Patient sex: M
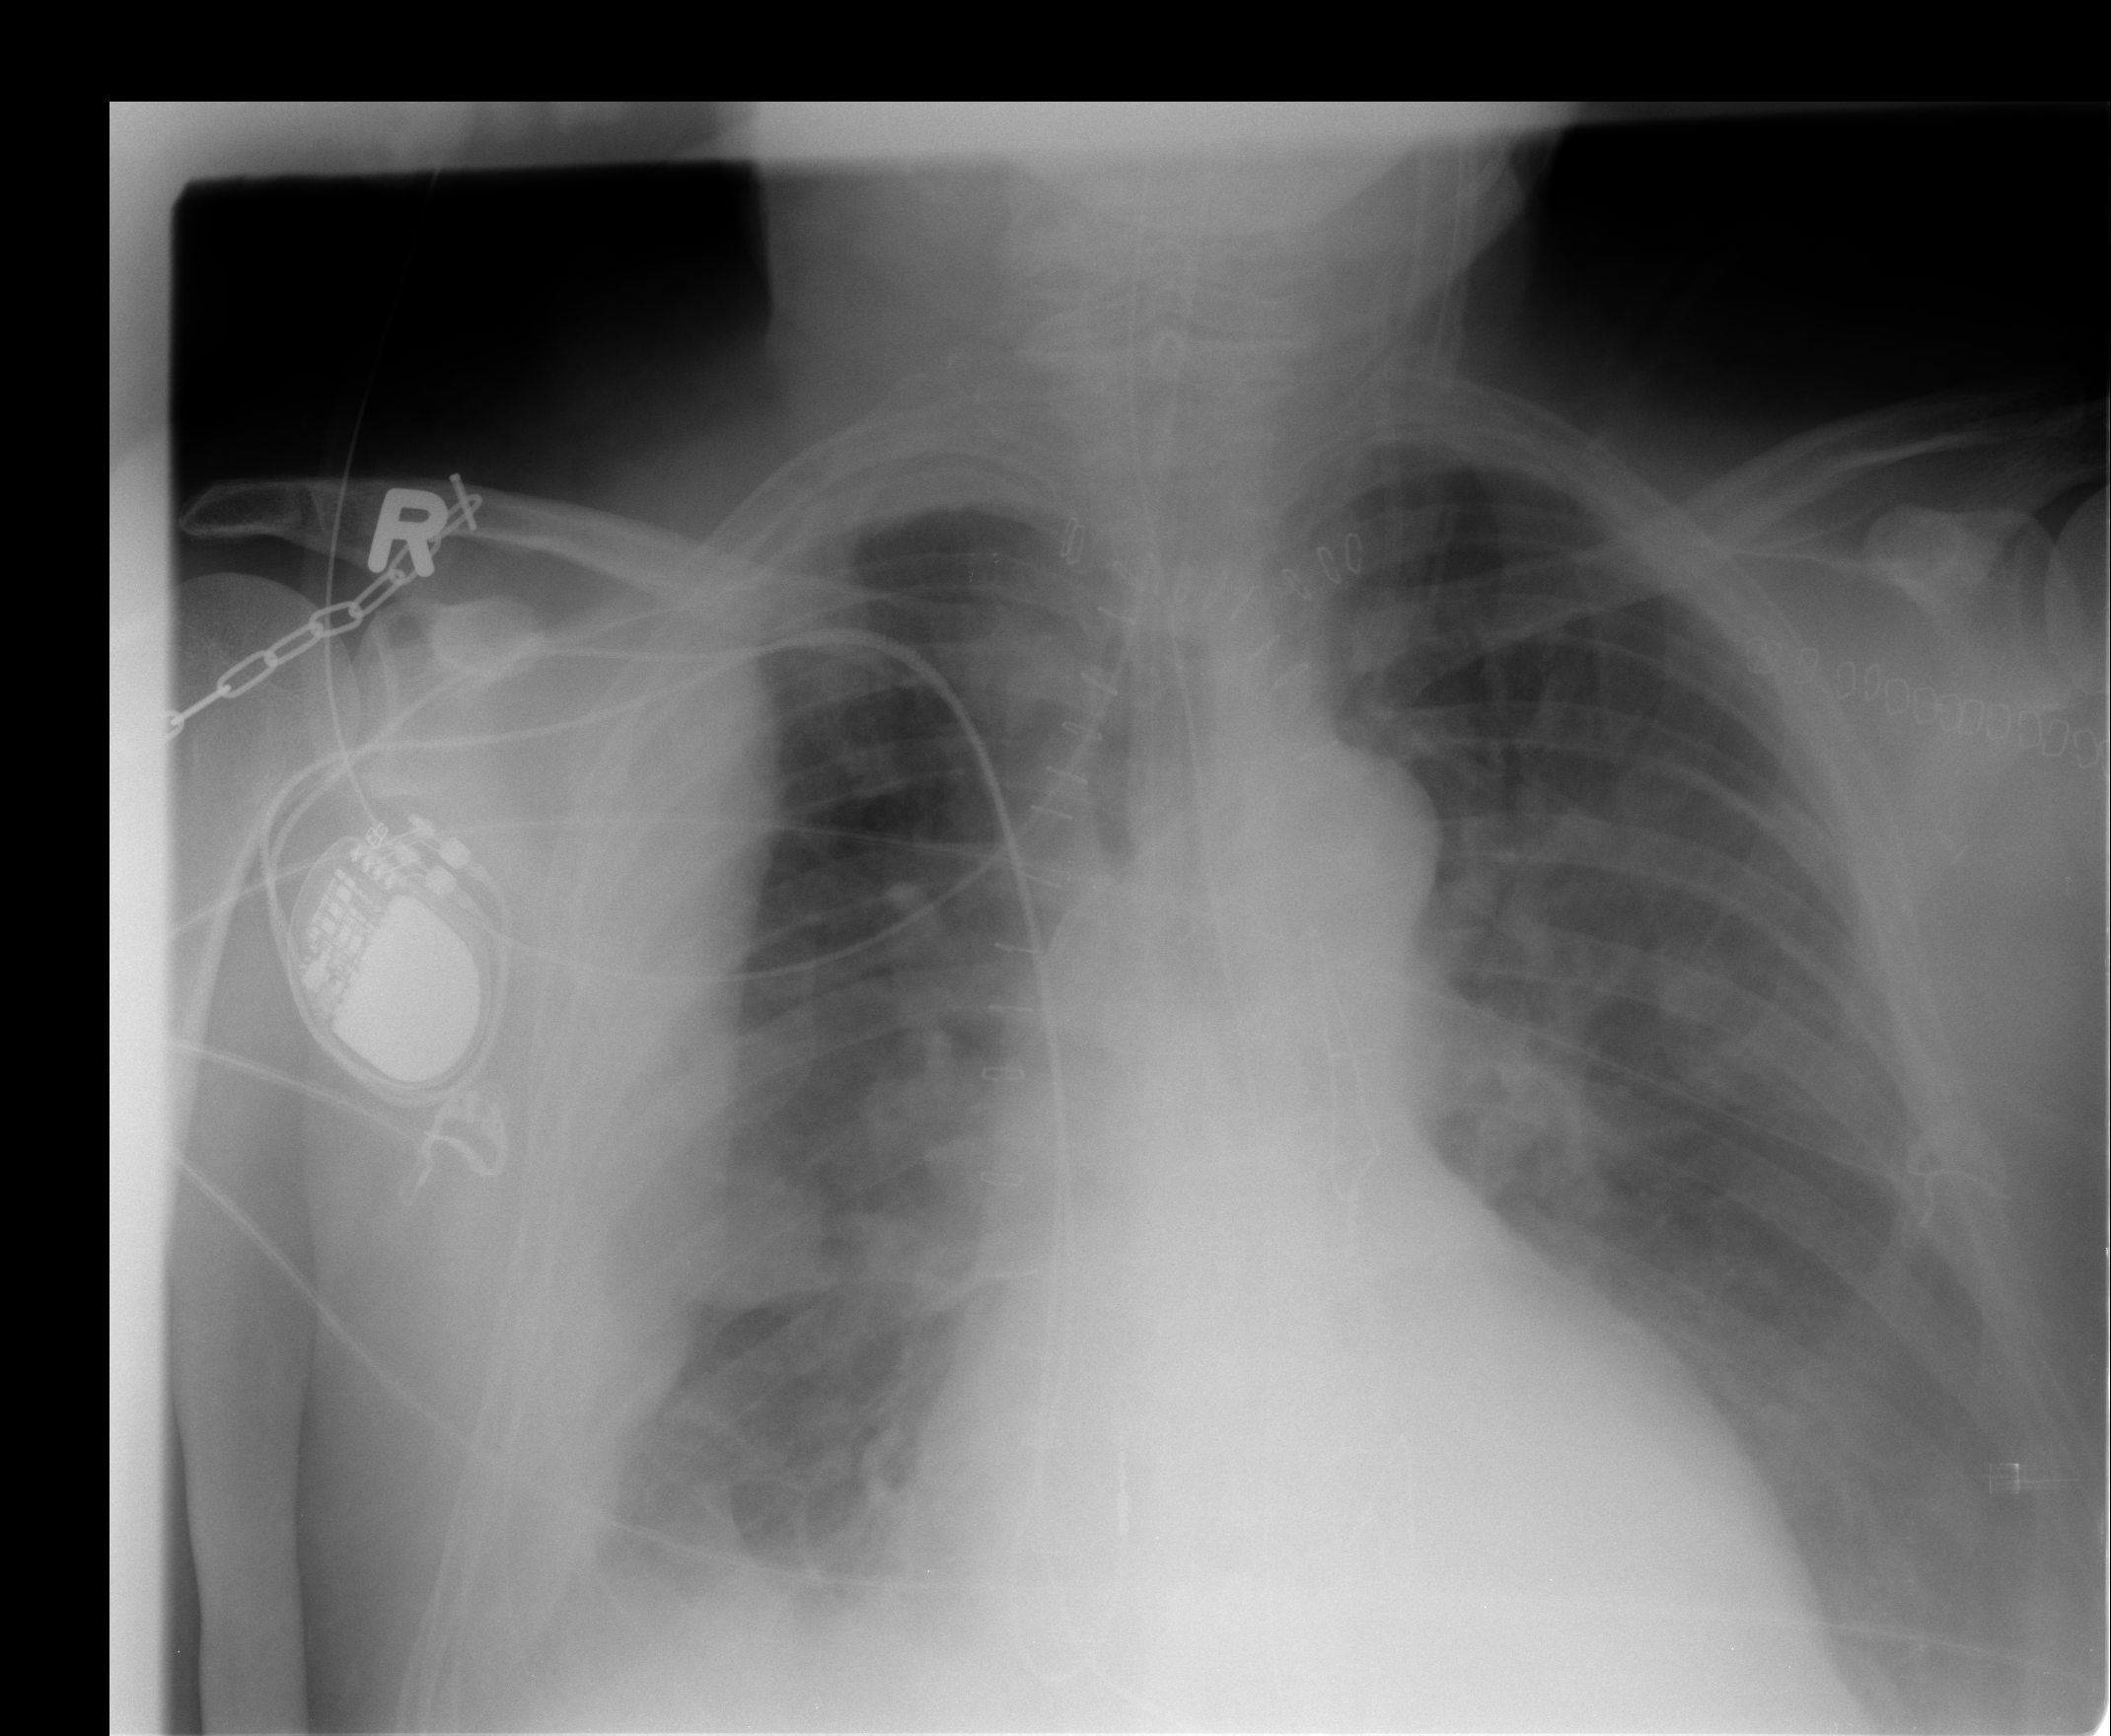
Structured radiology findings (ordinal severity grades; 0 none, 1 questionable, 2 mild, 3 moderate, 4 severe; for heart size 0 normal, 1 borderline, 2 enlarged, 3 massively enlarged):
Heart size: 2
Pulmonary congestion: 2
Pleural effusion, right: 3
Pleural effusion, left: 2
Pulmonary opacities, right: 1
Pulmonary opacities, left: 0
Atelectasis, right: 1
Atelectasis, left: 2